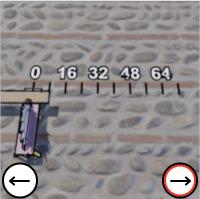
Task: length
Answer: 8
First scale value: 16.0